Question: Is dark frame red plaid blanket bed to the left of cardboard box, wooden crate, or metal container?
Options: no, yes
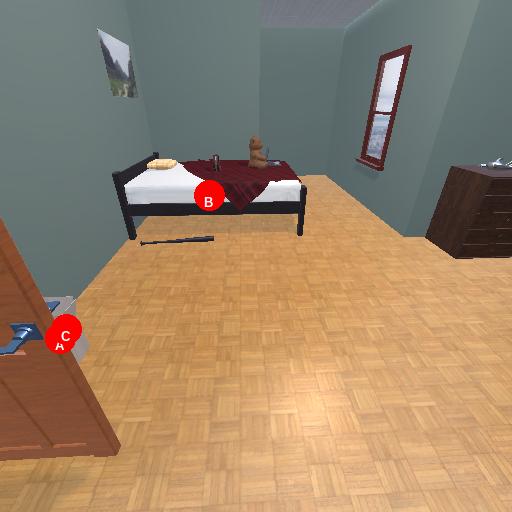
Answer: no